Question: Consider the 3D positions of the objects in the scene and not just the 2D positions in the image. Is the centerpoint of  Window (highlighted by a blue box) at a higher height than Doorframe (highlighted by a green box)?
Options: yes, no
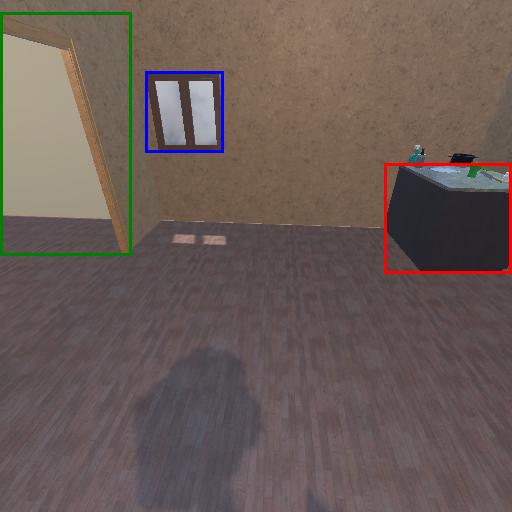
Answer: yes